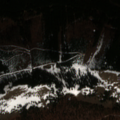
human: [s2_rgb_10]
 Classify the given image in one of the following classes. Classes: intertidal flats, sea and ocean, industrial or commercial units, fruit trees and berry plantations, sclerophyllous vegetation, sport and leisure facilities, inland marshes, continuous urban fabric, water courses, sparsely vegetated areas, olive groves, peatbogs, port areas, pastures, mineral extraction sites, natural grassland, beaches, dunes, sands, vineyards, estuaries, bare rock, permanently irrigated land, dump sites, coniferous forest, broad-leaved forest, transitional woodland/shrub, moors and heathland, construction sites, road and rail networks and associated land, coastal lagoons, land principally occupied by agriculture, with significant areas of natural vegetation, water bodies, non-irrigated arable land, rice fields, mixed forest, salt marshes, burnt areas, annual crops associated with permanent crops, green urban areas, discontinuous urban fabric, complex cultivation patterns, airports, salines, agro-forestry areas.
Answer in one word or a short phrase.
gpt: coniferous forest, mixed forest, natural grassland